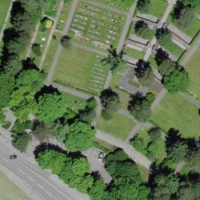
EUNIS habitat code: 53
Species observed at this site:
Helleborus niger